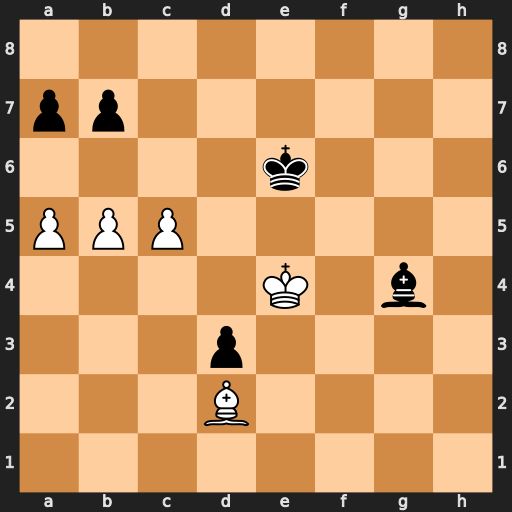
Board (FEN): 8/pp6/4k3/PPP5/4K1b1/3p4/3B4/8
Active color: w
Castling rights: -
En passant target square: -
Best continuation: b6 axb6 c6 Bf5+ Kf3 bxc6 a6 Ke5 Bc3+ Kd5 a7